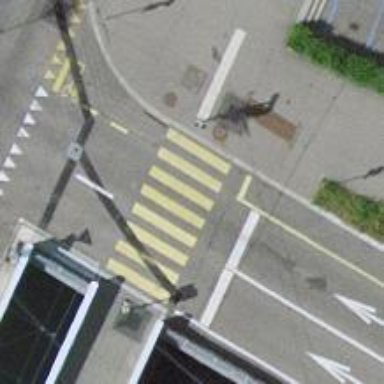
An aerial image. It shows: Road with traffic signals.